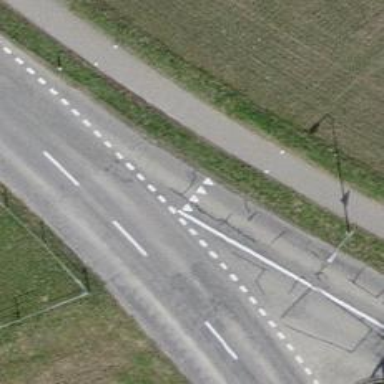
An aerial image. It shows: Road with "give way" sign.